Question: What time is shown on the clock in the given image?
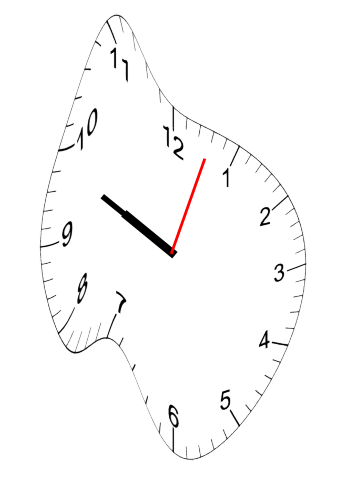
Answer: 09:49:03